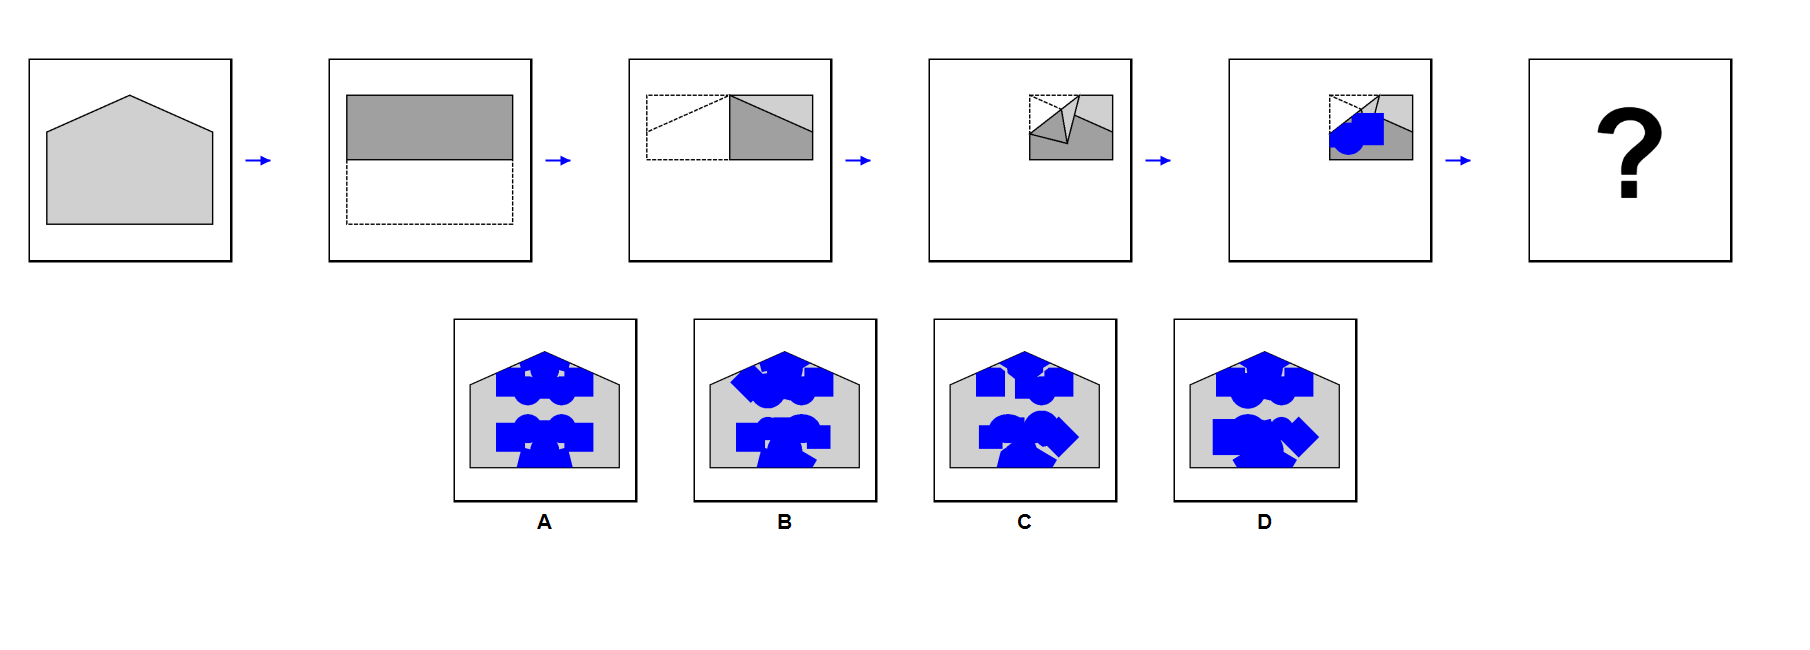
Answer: A